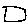
Label: square